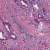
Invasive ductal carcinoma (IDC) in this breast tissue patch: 1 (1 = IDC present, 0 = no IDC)